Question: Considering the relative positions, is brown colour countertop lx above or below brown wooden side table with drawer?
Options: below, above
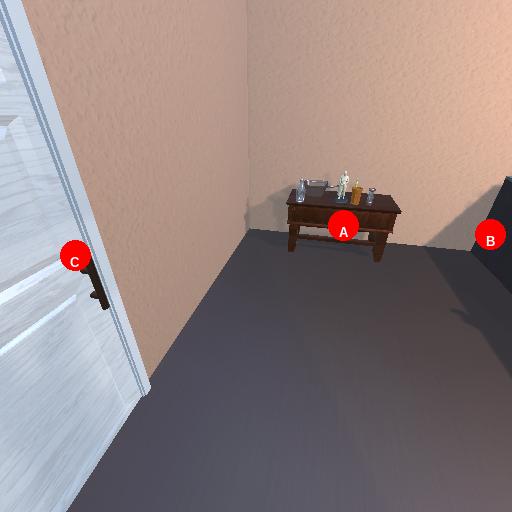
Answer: below